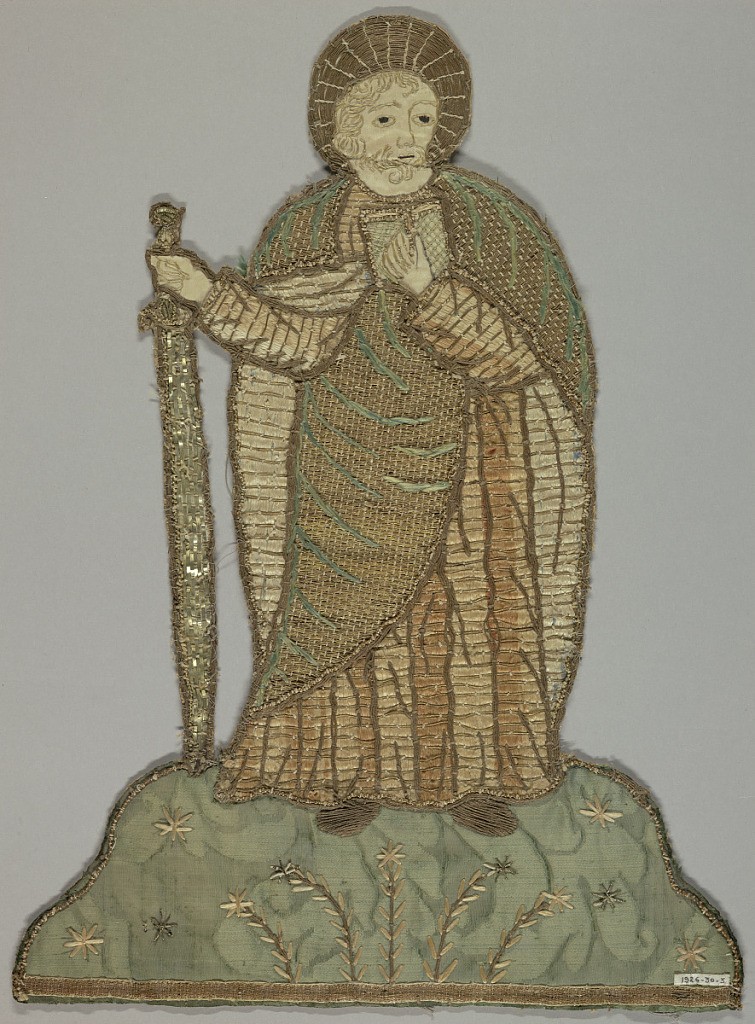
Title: Figure
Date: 17th century
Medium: silk, metal Technique: embroidery on satin weave
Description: Embroidered figure of saint wearing robe and holding a staff and a book; placed on green satin ground, with embroidered flowers.